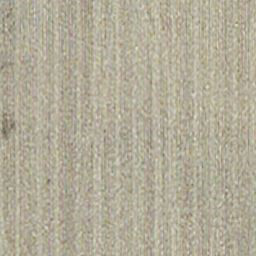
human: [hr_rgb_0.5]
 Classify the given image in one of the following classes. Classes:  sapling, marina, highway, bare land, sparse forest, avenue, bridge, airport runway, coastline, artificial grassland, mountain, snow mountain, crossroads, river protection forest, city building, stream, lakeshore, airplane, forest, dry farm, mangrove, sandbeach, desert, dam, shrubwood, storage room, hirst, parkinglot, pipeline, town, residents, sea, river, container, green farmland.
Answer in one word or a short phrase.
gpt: dry farm